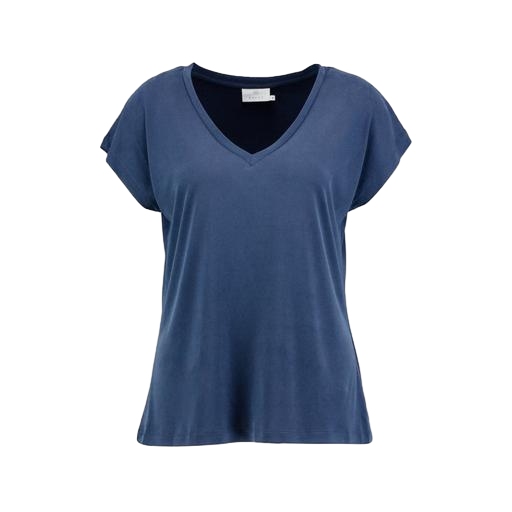
blue v-neck t-shirt only macy, blue pima v-neck tee, blue v-neck tee, white background